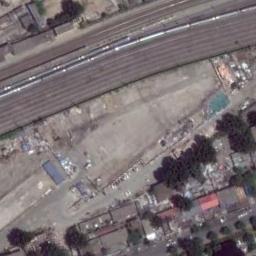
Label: railway